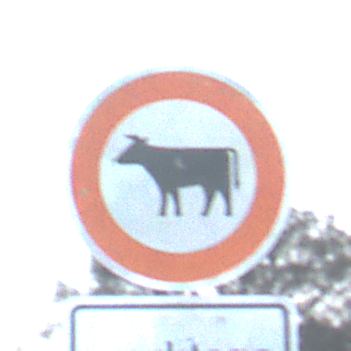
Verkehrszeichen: VerbotViehtrieb
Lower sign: ZeitangabenMitBeschraenkungAufWochentage1
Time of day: SunriseSunset
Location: Outdoor (Nature)
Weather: Clear
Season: Winter
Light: Natural